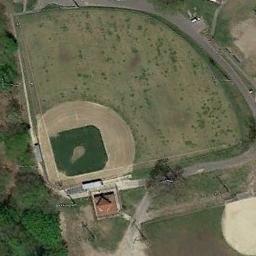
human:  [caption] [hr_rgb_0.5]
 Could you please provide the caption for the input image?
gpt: The baseball field was surrounded by trees .

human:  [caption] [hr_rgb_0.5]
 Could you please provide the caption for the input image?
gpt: There is a simple baseball diamond in the wasteland .

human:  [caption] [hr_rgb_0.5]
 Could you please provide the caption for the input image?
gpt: A baseball diamond is next to many trees .

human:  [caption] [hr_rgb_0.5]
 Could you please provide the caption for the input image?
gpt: A baseball diamond surrounded by a road and a pavilions beside .

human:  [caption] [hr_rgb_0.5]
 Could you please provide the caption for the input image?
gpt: The baseball diamond is surrounded by roads .